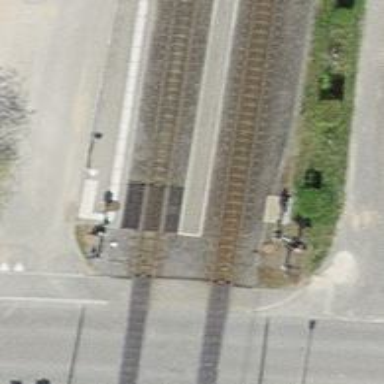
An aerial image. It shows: Railway signal.